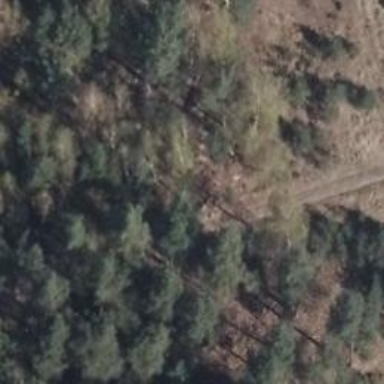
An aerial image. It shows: Dirt track with grade 4 tracktype.